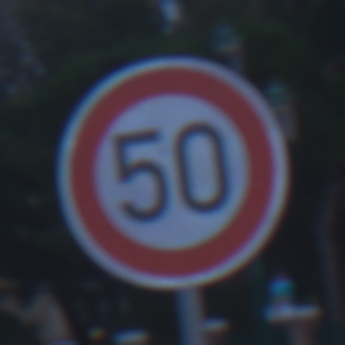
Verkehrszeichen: Geschwindigkeit50
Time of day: Dawn
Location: Outdoor (Urban)
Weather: PartlyCloudy
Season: NotSpecified
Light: Natural